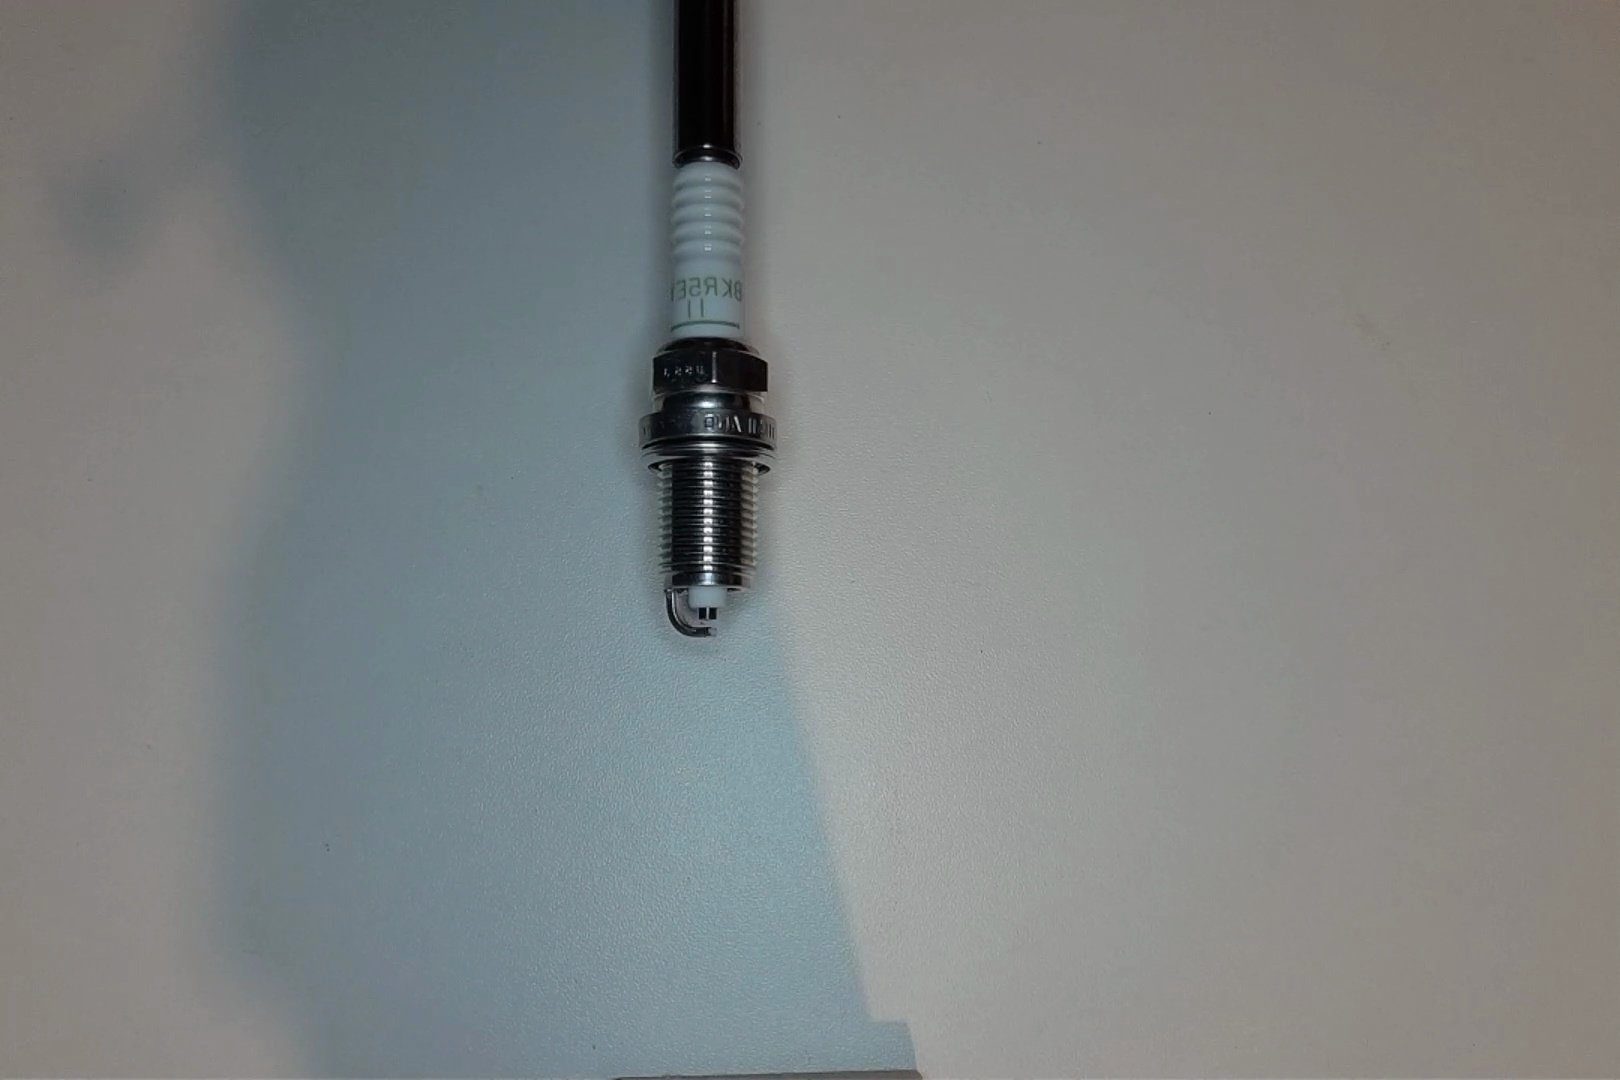
Label: normal